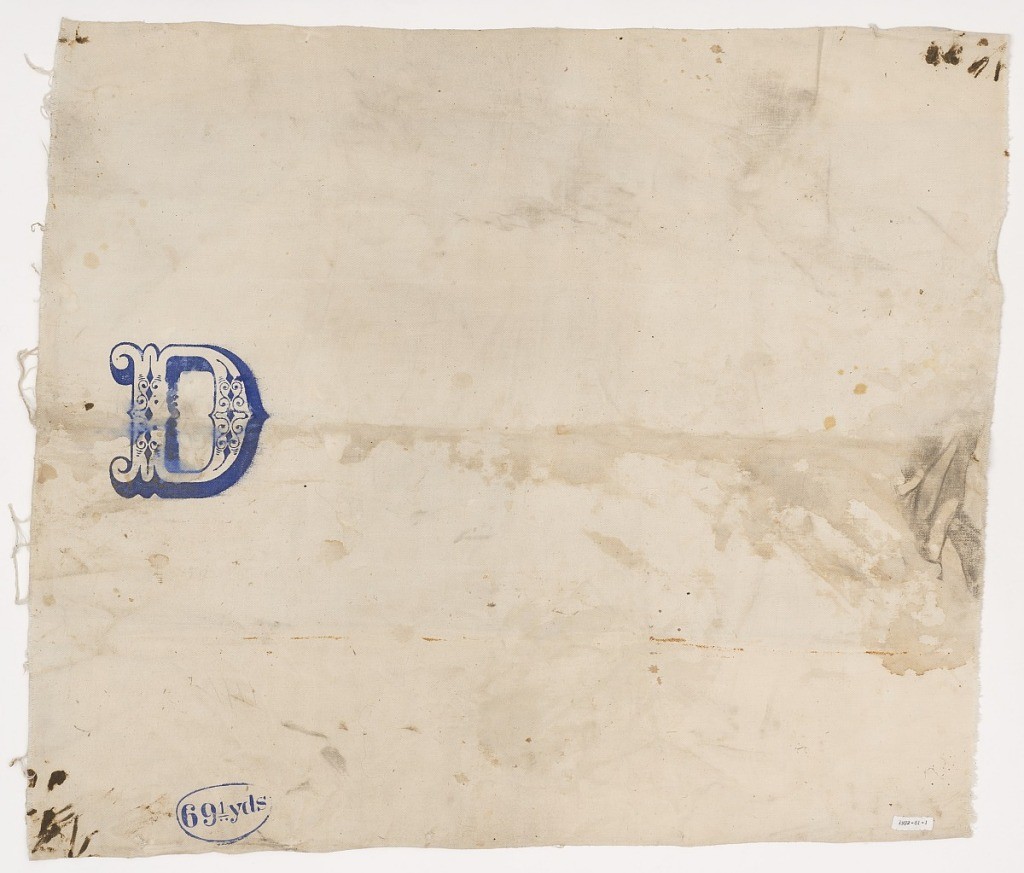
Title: Lining paper - fabric
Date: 1850–1900
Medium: Twill flannel?
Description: White fabric rectangle, with a fancy letter "D" printed in the center of the left edge.